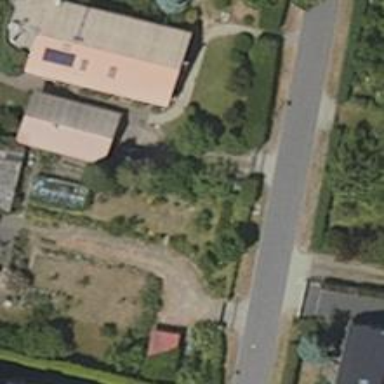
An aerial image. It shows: Driveway leading to service road.